Question: I'm developing a 'Java' application for homework. This is my code
'''
JLabel queryHandlerL = new JLabel("Create php to handle query results", JLabel.CENTER);
final JCheckBox queryHandlerCB = new JCheckBox();
JPanel checkBoxPanel = new JPanel(new FlowLayout());
checkBoxPanel.add(queryHandlerL);
checkBoxPanel.add(queryHandlerCB);
// Query Panel
// set image
picLabelQuery = new JLabel("",JLabel.LEFT);
picLabelQuery.setIcon(currentPicForm);
JPanel queryPanel = new JPanel();
final JButton queryButton = new JButton("Insert a query");
queryPanel.add(queryButton);
queryPanel.add(picLabelQuery);
// Panel create
final JButton createButton = new JButton("Create");
JPanel createPanel = new JPanel(new FlowLayout(FlowLayout.TRAILING));
createPanel.add(createButton);
JPanel finalPanel = new JPanel(new GridLayout(0, 1,5,2));
finalPanel.add(queryPanel);
finalPanel.add(checkBoxPanel);
finalPanel.add(createPanel);
finalPanel.setBorder(BorderFactory.createTitledBorder("SQL connection"));
setLayout(new GridBagLayout());
add(finalPanel);
'''
I have a 'CardLayout' and this is a 'Window' inside this 'CardLayout'. The last 'add(finalPanel)' refers to the panel of the 'CardLayout'.
This piece of code works but this is the result

How do I remove the space that is automatically created between the panels?
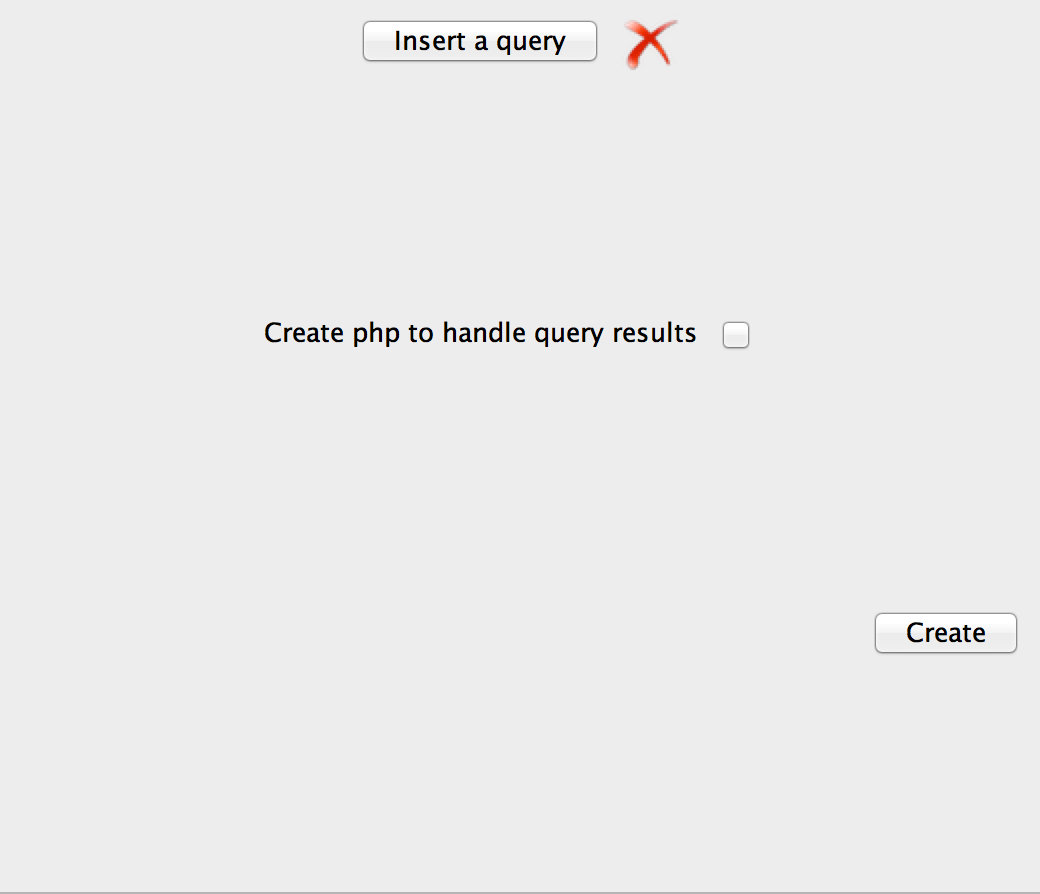
Answer: > How do I remove the space that is automatically created between the panels?
Use a different layout manager for the panel. The GridLayout will always resize components to take up all the space in the panel.
Maybe you can use a BoxLayout or a GridBagLayout. You can also nest panels with different layout managers to get your desired effect.
Read the section from the Swing tutorial on <URL> for more information and examples.